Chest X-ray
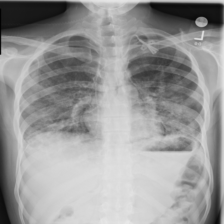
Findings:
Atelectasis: negative
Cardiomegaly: negative
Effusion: negative
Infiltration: negative
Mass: negative
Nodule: negative
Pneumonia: negative
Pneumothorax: negative
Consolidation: positive
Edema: negative
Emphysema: negative
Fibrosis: negative
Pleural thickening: negative
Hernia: negative